Question: I have two maps using the Google Maps API and, to set the scene, they are both contained in a <URL>, on separate panes.
The map on the first pane works perfectly, however on the second map on the other pane, it displays like this:

This is obviously wrong. However, If I resize the window it pops in to the proper display.
Here is the main Javascript that initializes the maps.
'''
function initialize() {
var markers = [];
var map = new google.maps.Map(document.getElementById('map-canvas'), {
zoom: 5, center: new google.maps.LatLng(30.2500, -97.7500),
mapTypeId: google.maps.MapTypeId.HYBRID
});
var map2 = new google.maps.Map(document.getElementById('map-canvas-2'), {
zoom: 5, center: new google.maps.LatLng(30.2500, -97.7500),
mapTypeId: google.maps.MapTypeId.HYBRID
});
// Create the search box and link it to the UI element.
var input = /** @type {HTMLInputElement} */(
document.getElementById('pac-input'));
var input2 = /** @type {HTMLInputElement} */(
document.getElementById('pac-input-2'));
var searchBox = new google.maps.places.SearchBox(
/** @type {HTMLInputElement} */(input));
var searchBox2 = new google.maps.places.SearchBox(
/** @type {HTMLInputElement} */(input2));
// Listen for the event fired when the user selects an item from the
// pick list. Retrieve the matching places for that item.
google.maps.event.addListener(searchBox, 'places_changed', function() {
var places = searchBox.getPlaces();
if (places.length == 0) {
return;
}
for (var i = 0, marker; marker = markers[i]; i++) {
marker.setMap(null);
}
// For each place, get the icon, place name, and location.
markers = [];
var bounds = new google.maps.LatLngBounds();
for (var i = 0, place; place = places[i]; i++) {
var image = {
url: place.icon,
size: new google.maps.Size(71, 71),
origin: new google.maps.Point(0, 0),
anchor: new google.maps.Point(17, 34),
scaledSize: new google.maps.Size(25, 25)
};
// Create a marker for each place.
var marker = new google.maps.Marker({
map: map,
icon: image,
title: place.name,
position: place.geometry.location
});
markers.push(marker);
bounds.extend(place.geometry.location);
}
map.fitBounds(bounds);
});
//Map 2
google.maps.event.addListener(searchBox2, 'places_changed', function() {
var places = searchBox2.getPlaces();
if (places.length == 0) {
return;
}
for (var i = 0, marker; marker = markers[i]; i++) {
marker.setMap(null);
}
// For each place, get the icon, place name, and location.
markers = [];
var bounds = new google.maps.LatLngBounds();
for (var i = 0, place; place = places[i]; i++) {
var image = {
url: place.icon,
size: new google.maps.Size(71, 71),
origin: new google.maps.Point(0, 0),
anchor: new google.maps.Point(17, 34),
scaledSize: new google.maps.Size(25, 25)
};
// Create a marker for each place.
var marker = new google.maps.Marker({
map2: map2,
icon: image,
title: place.name,
position: place.geometry.location
});
markers.push(marker);
bounds.extend(place.geometry.location);
}
map2.fitBounds(bounds);
});
// Bias the SearchBox results towards places that are within the bounds of the
// current map's viewport.
google.maps.event.addListener(map, 'bounds_changed', function() {
var bounds = map.getBounds();
searchBox.setBounds(bounds);
});
google.maps.event.addListener(map2, 'bounds_changed', function() {
var bounds = map2.getBounds();
searchBox2.setBounds(bounds);
});
}
google.maps.event.addDomListener(window, 'load', initialize);
'''
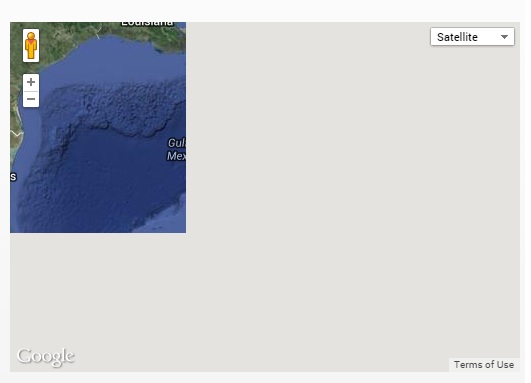
Answer: You need to trigger a map resize when the tab is shown. You have an available event in FuelUX: 'changed.fu.wizard' that fires when the step changes and displays to the user.
'''
$('#myWizard').on('changed.fu.wizard', function () {
// Trigger a map resize
google.maps.event.trigger(map, 'resize');
});
'''
<URL>
To trigger it on tab change, use the 'shown.bs.tab':
'''
$('a[data-toggle="tab"]').on('shown.bs.tab', function () {
// Trigger a map resize
google.maps.event.trigger(map, 'resize');
});
'''
<URL>